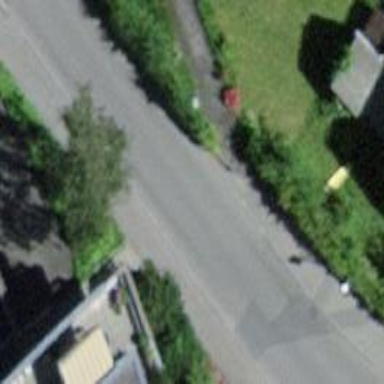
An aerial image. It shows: Road with steps.